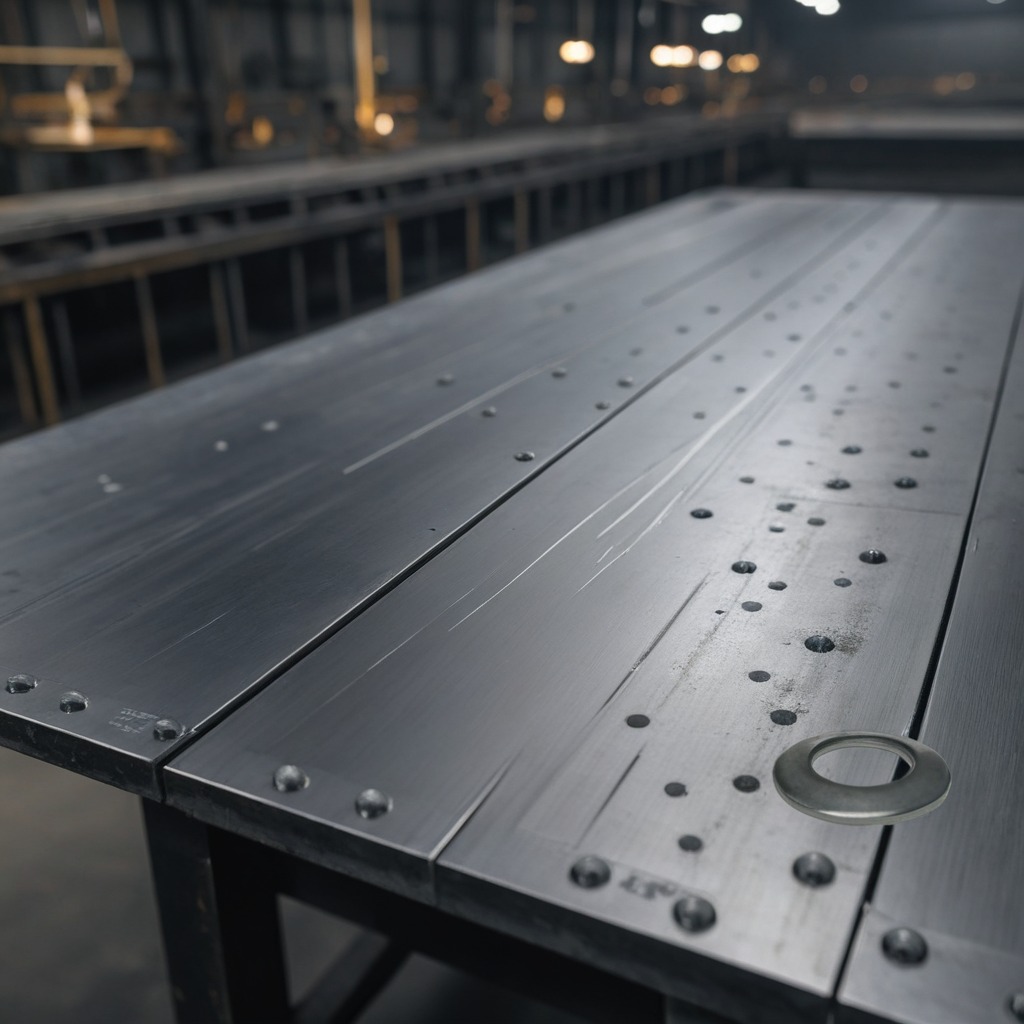
A flat metal washer is lying on a cold steel table in a mining workshop gritty textures.